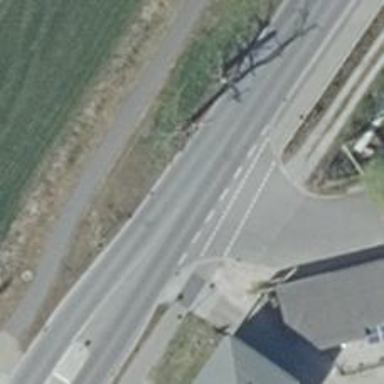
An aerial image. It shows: Asphalt road with primary highway designation. There is cycle track on the right side.